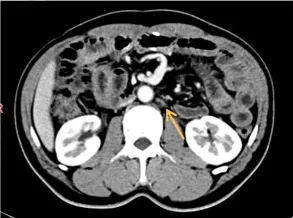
(D) Enhanced CT after MET targeted therapy showed that the abdominal and retroperitoneal lymph nodes had decreased than anterior. The arrow (C, D) indicate the locations of enlarged retroperitoneal lymph nodes.
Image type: radiology (ct)